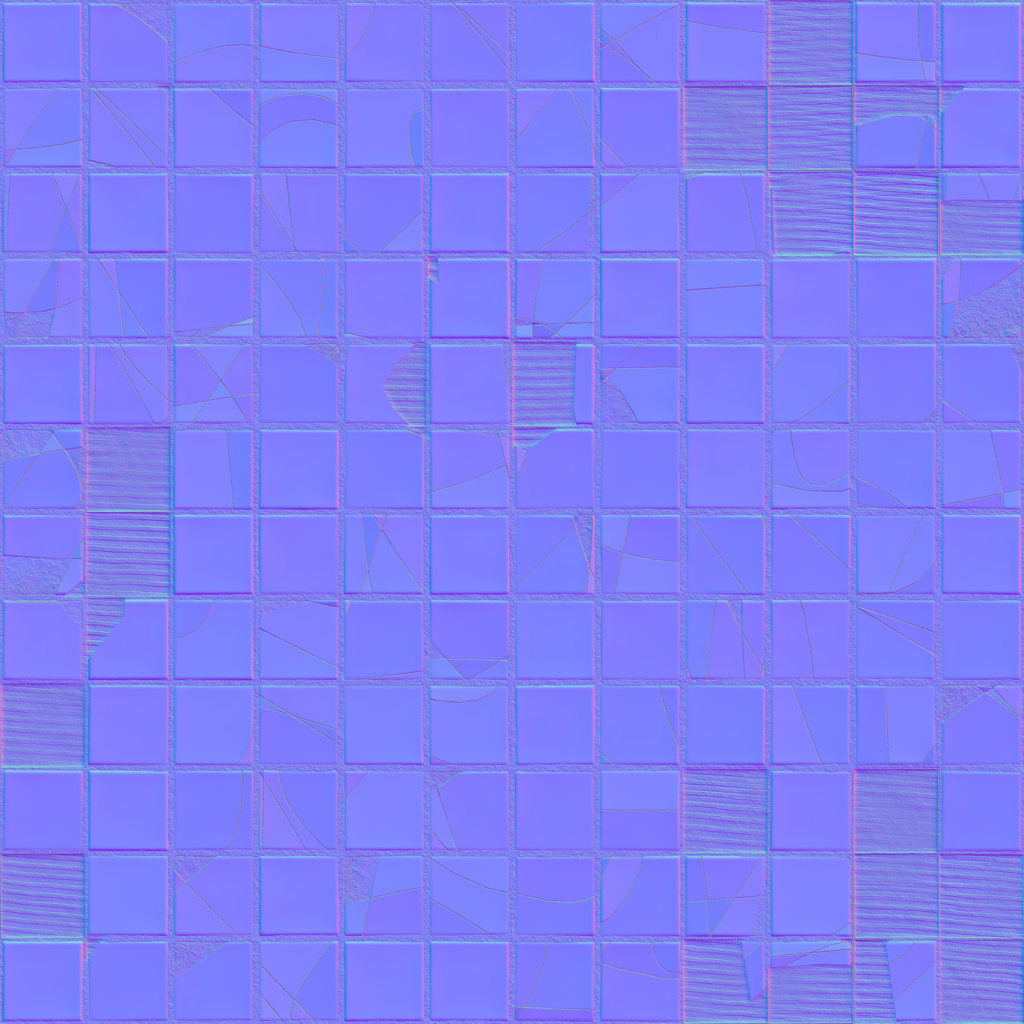
Texture map type: NormalGL